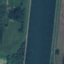
Label: River